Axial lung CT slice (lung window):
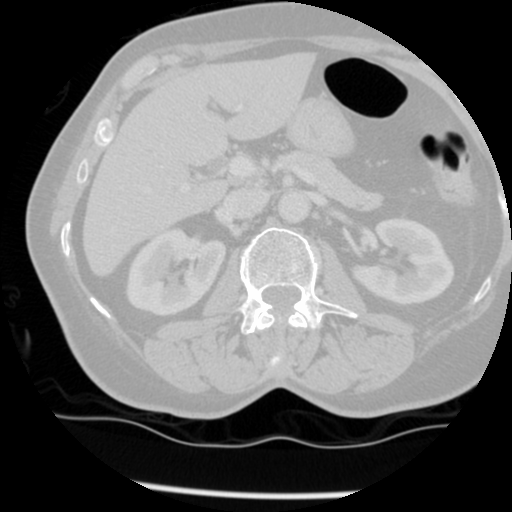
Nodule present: no